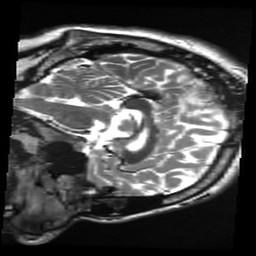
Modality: T2w
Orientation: sagittal
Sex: male
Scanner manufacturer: ge
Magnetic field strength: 3 T
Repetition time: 5 s
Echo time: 0.1015 s